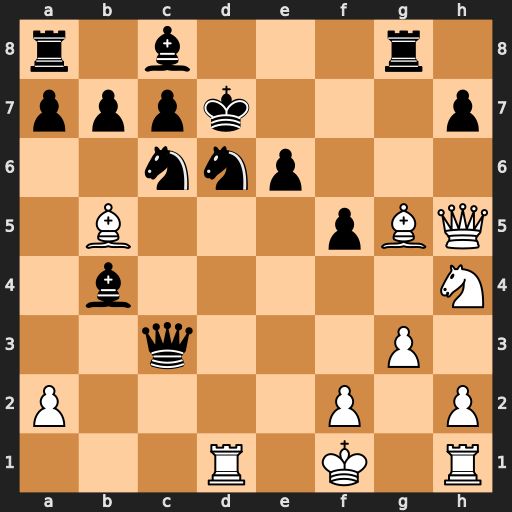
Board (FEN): r1b3r1/pppk3p/2nnp3/1B3pBQ/1b5N/2q3P1/P4P1P/3R1K1R
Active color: w
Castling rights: -
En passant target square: -
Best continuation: Qf7#